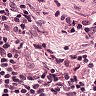
Metastatic tissue present: no